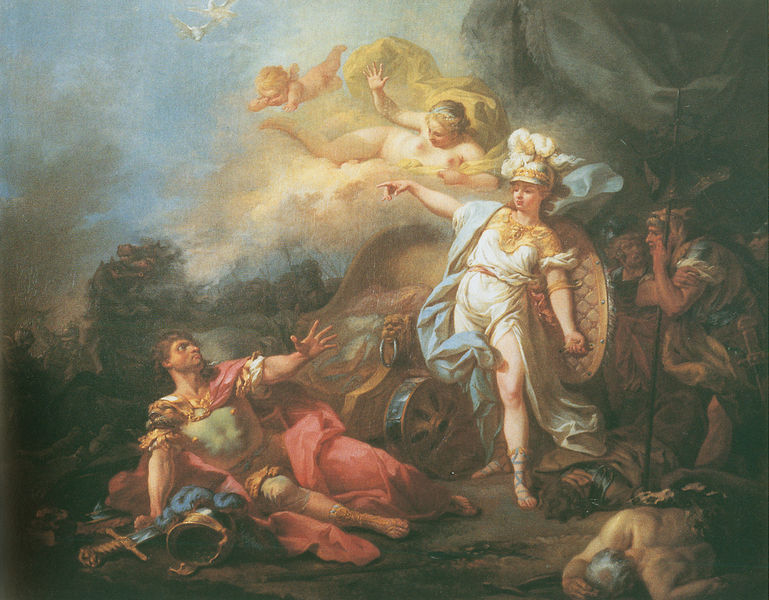
Titel: Der Kampf der Minerva gegen Mars
Künstler: Jacques-Louis David
Institution: Paris, Musée du Louvre
Schlagwörter: akt, blau, dunkel, gemälde, himmel, mann, wolken, frau, geste, hell, kleid, weiss, rot, tuch, arm, federn, taube, tod, tot, gold, rokoko, engel, putte, putto, liegen, dorf, kutsche, rad, wagen, krieg, lanze, schild, tauben, schwert, helm, ritter, ausstrecken, speer, athena, schuld, rauben, shcwert